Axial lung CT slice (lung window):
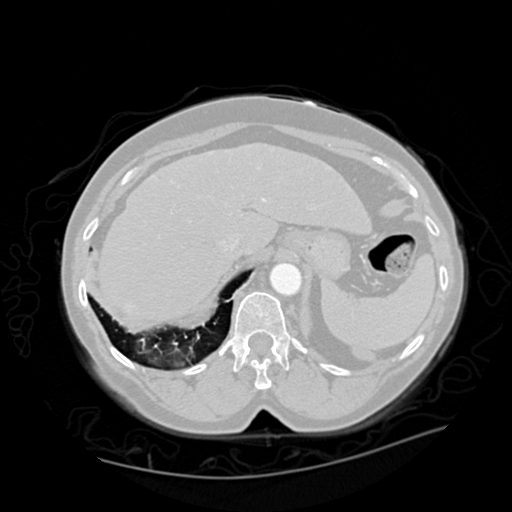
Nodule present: no